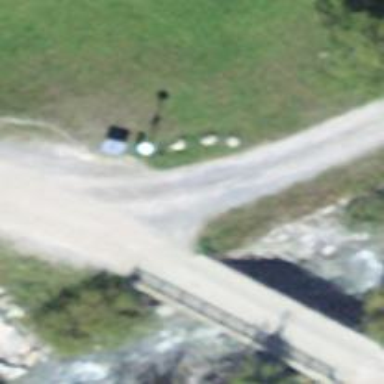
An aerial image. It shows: Unpaved unclassified road with bridge.